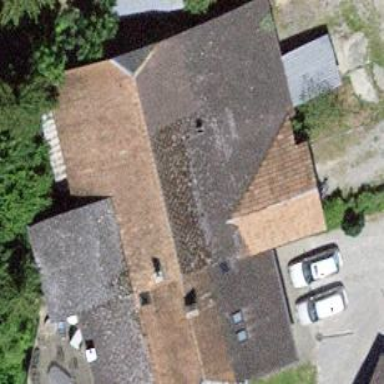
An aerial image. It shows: Farm building.